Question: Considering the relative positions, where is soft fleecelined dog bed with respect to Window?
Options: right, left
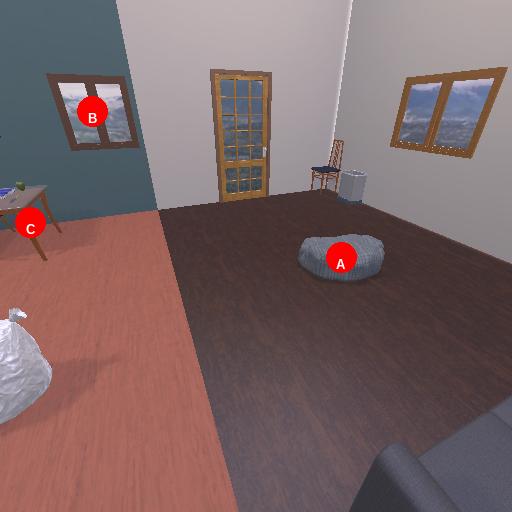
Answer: right